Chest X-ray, PA view. Patient: 65 years old, sex M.
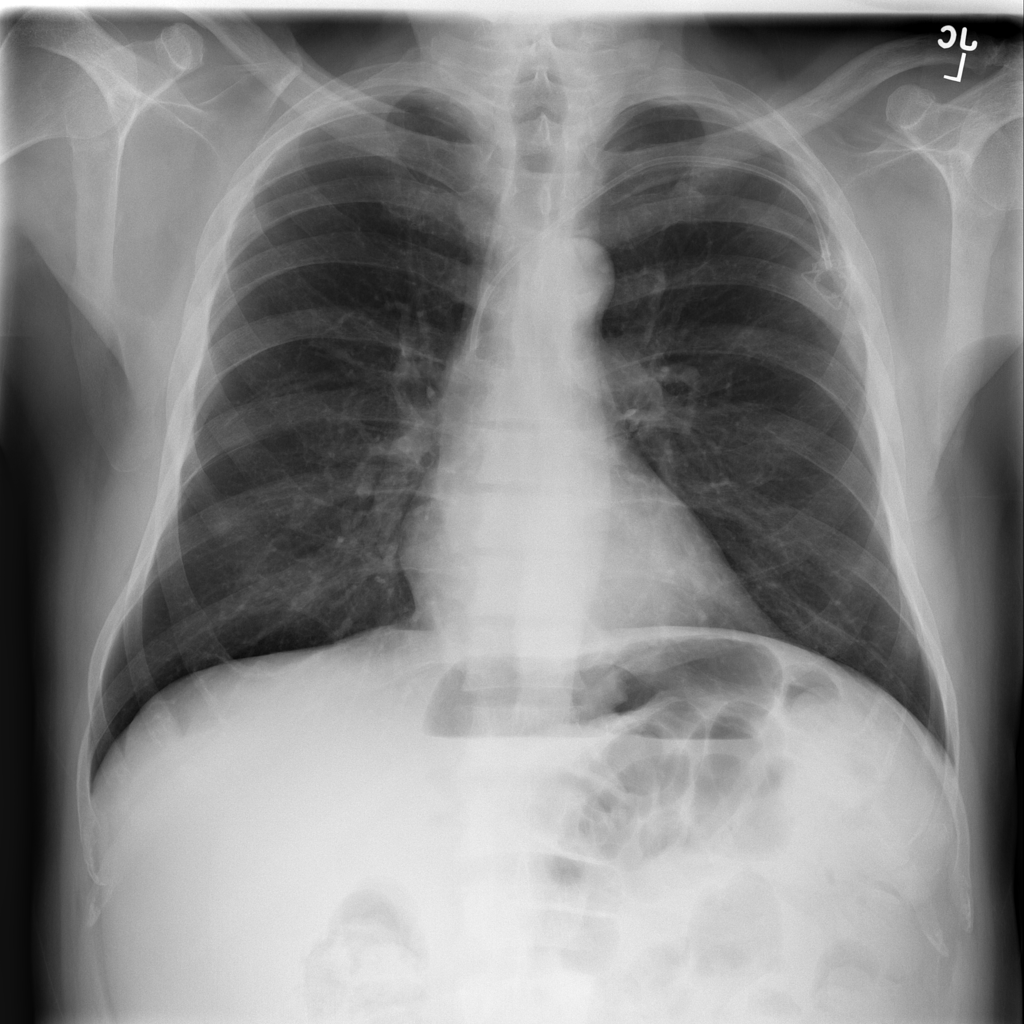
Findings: No Finding